Aerial crown-view tile of a tropical tree (Barro Colorado Island, Panama), acquired 20241014:
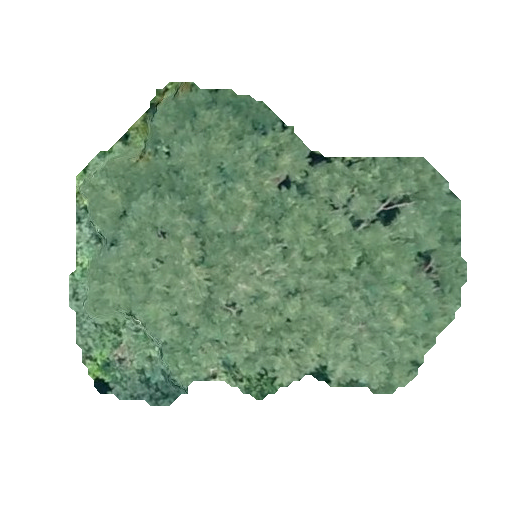
Species: Jacaranda copaia
GBIF accepted scientific name: Jacaranda copaia
Crown area: 147.944 m²